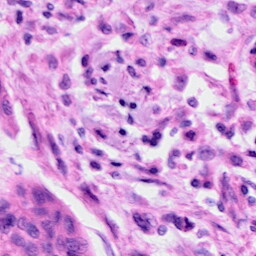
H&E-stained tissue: Cervix